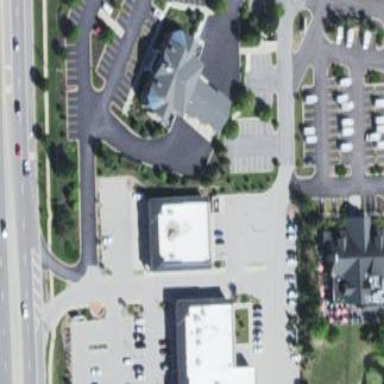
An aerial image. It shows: Retail area.